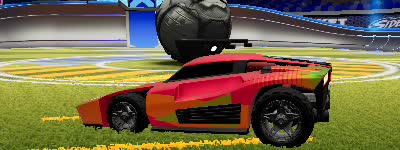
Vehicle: breakout